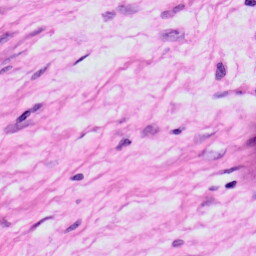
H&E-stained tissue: Skin